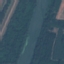
Label: River